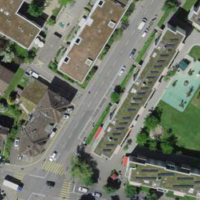
EUNIS habitat code: 55
Species observed at this site:
Fagus sylvatica